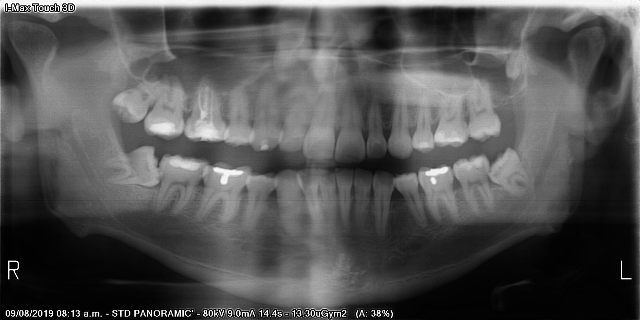
adult